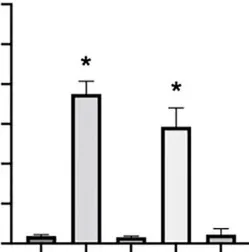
MRNA expression of steroidogenic enzymes STAR, CYP17A1, CYP11B1, and CYP11B2 in the bilateral adrenal adenomas of the patient and other adrenal adenomas.
CYP11B2 was highly expressed in the left adenoma and APAs compared with other adrenal diseases and nonfunctional adenoma. * P < 0.05 compared with other groups. NFA, nonfunctional adenomas; left ACA, left adrenocortical adenoma of the index patient; right ACA, right adrenocortical adenoma of the index patient; APA, aldosterone-producing adenomas; CPA, cortisol-producing adenomas.
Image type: pathology (immunostaining)